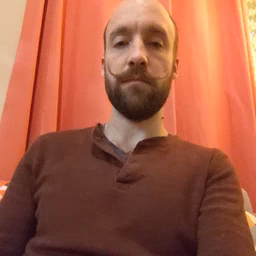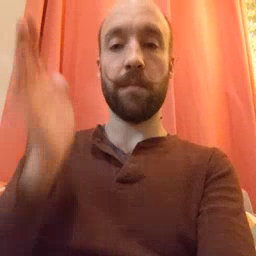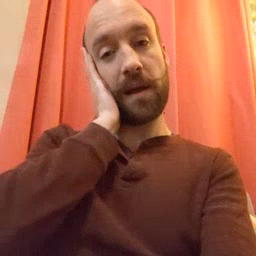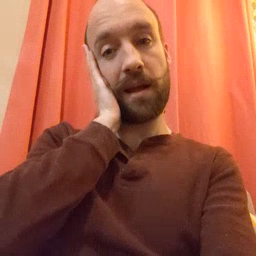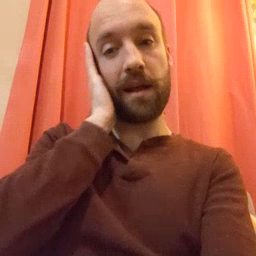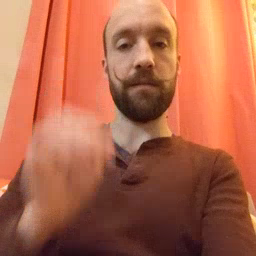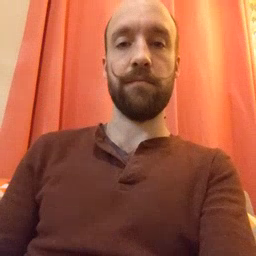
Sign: bed